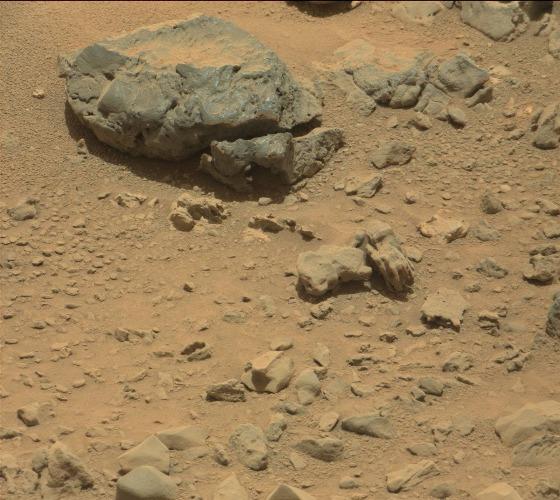
Terrain classes present: Bedrock, Gravel / Sand / Soil, Rock, Shadow